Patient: sex M, age 63
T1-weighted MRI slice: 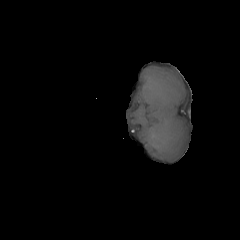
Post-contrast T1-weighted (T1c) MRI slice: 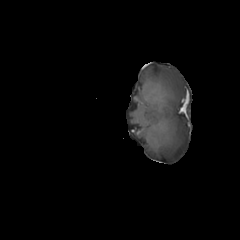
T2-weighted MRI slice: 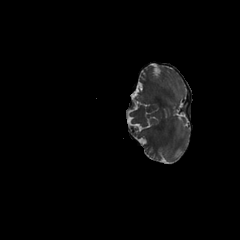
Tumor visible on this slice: no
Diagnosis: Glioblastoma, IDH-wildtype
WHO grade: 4